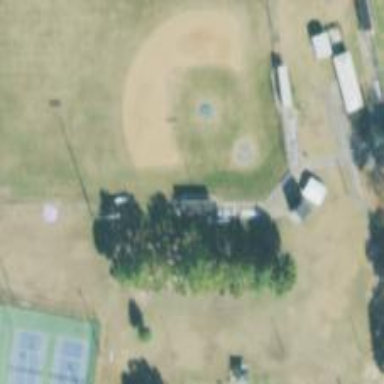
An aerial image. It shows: Baseball pitch for leisure land.